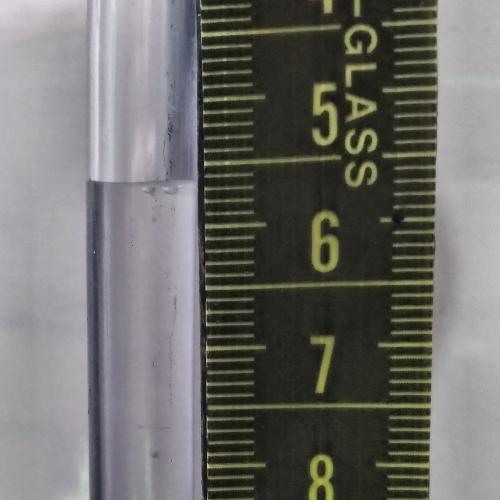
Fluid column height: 5.2 cm